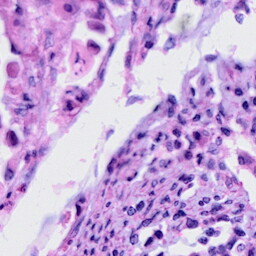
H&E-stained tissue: Cervix